Question: I've been working on this issue for the last few hours and it has confounded my tiny brain.
What is happening is that an jQuery animate animation seems to stop during the animation, thus stopping the callback from happening.
Im not really able to put together a jsfiddle in this case because it is linked so closely to other sections of the site. Instead i would like to leave a link here and point to the relevant section. Here is a <URL>. The code shown below starts on line 219. If you take a look at the firebug console you can see the logs i have made as the code runs through. You can also see that the css property 'left' has not animated all the way to completion when the issue happens.
Below is an image showing the issue. Take note that the css 'left' property is not at 664px (where it would be if the issue didnt happen).

Below is the relevant code.
'''
$(".close").live("click", function() {
console.log("--------------------");
console.log("Close button has been clicked");
var toMove = $(this).parent().attr("class").replace("infoBox ", "");
$(this)
.parent()
.fadeOut("fast");
console.log("Setting #" + toMove + " back to default position");
$("#" + toMove)
.removeClass("active")
.addClass("ready")
.delay(100)
.animate({
left: $("#" + toMove).attr("data-left").replace("px", "")
}, 200, function() {
console.log("Animate has finished. Now checking all images are in the right place");
resetAll();
$(".close").remove();
});
});
'''
Anything wrong with my question? let me know, im more than happy to amend + edit so it meets stackoverflow's strict standards!
<URL>
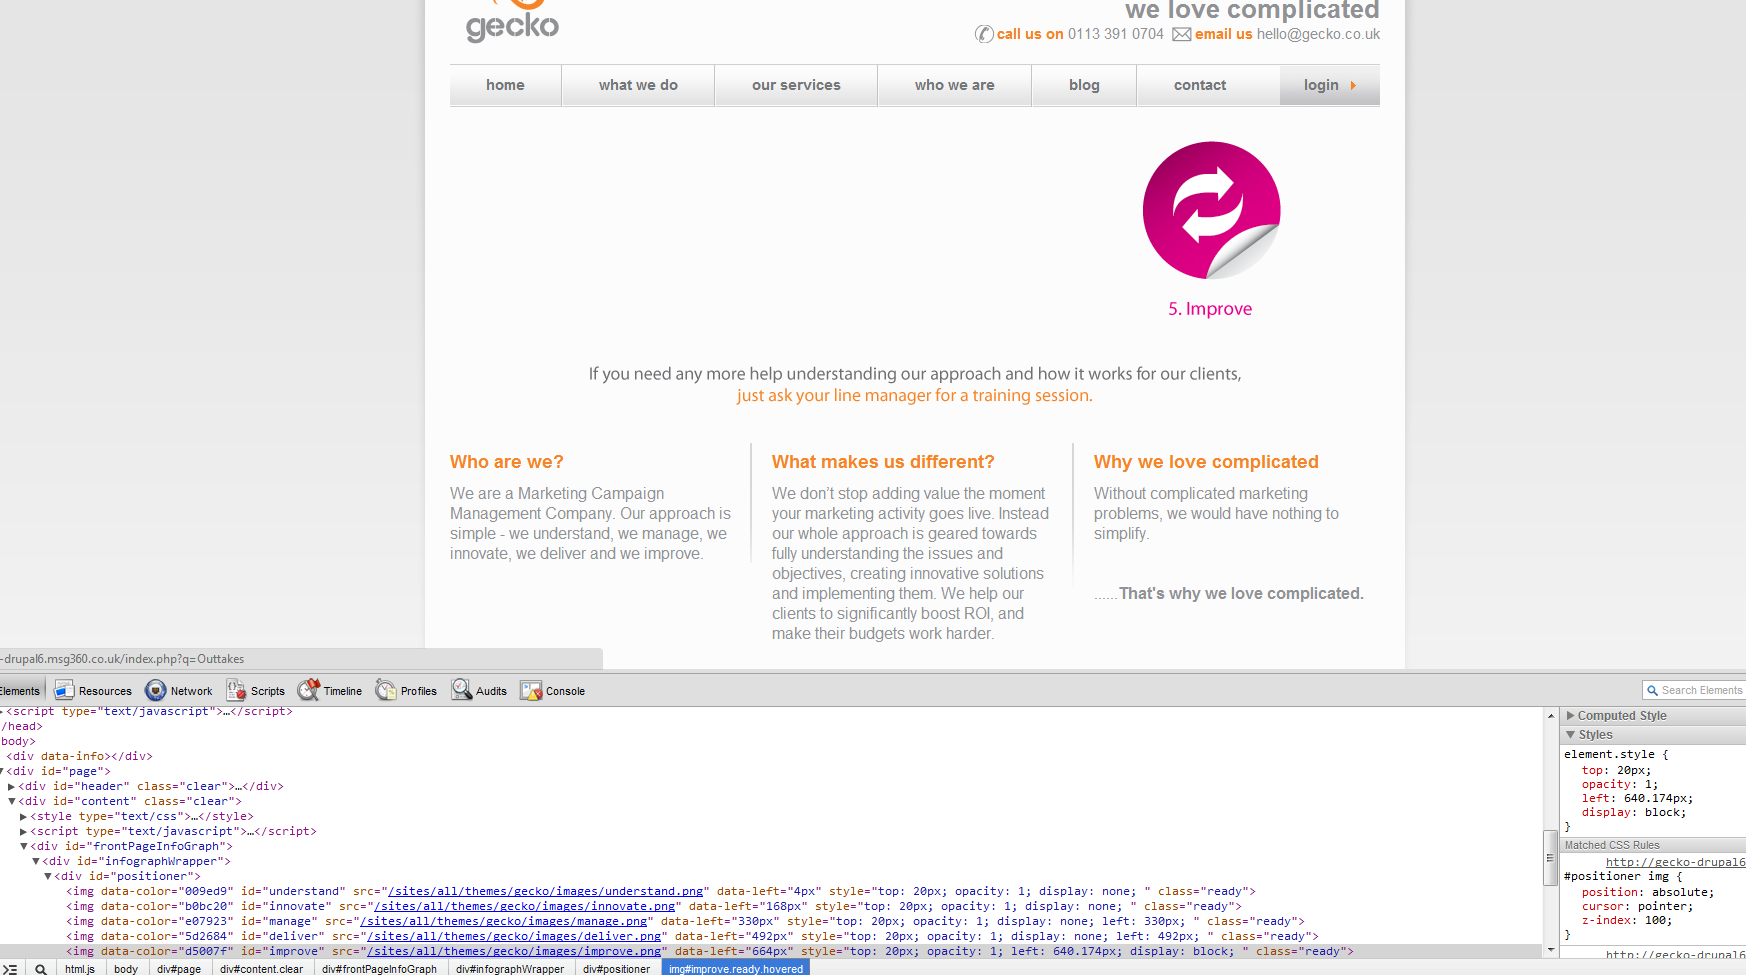
Answer: Try to add an intermediate state to your icon. As soon as you click on the close button, the class goes from "active" to "ready". Add "moving" for instance and don't let any other function be called while its state is "moving". When it has returned to its initial position, you can set the class to "ready" again.
'''
$("#" + toMove)
.removeClass("active")
.addClass("moving")
.delay(100)
.animate({
left: $("#" + toMove).attr("data-left").replace("px", "")
}, 200, function() {
console.log("Animate has finished. Now checking all images are in the right place");
resetAll();
$(".close").remove();
})
.removeClass("moving")
.addClass("ready");
'''